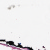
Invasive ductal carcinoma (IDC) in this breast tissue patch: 0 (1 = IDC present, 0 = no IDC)